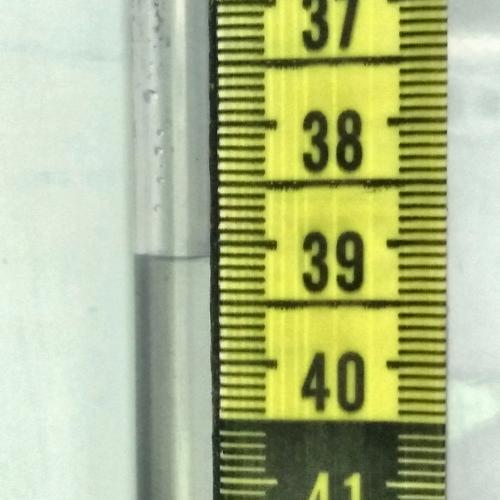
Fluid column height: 39.1 cm